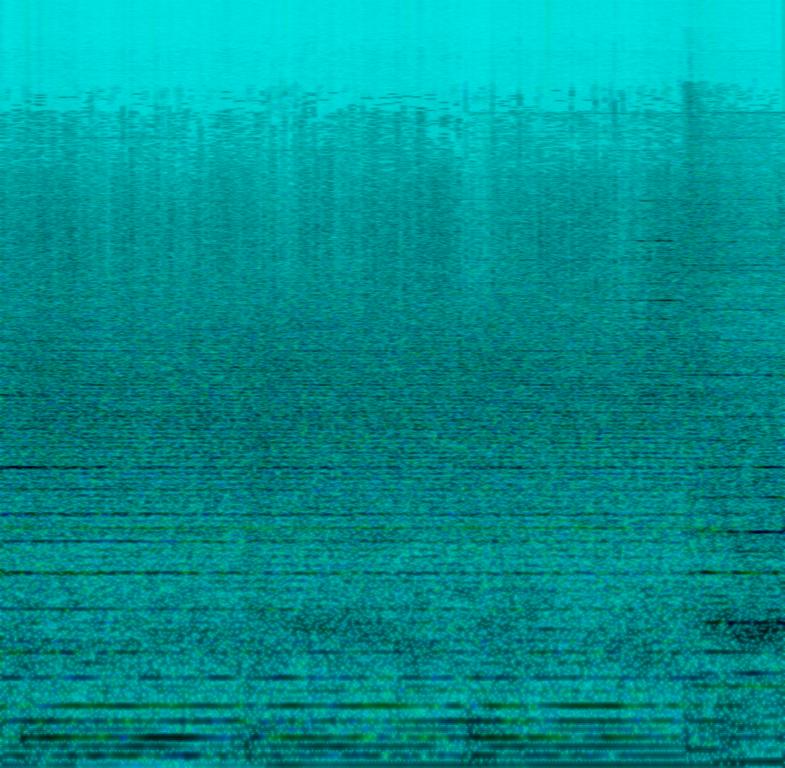
This song is an instrumental. The tempo is medium with an enthusiastic keyboard harmony, steady drumming and boomy bass lines with rustling , whooshing sounds, muffled voices of people cheering or chanting and crackling sounds. The song is intense, passionate, youthful, inspiring, impactful and fervent. The audio quality is inferior so the music is muddy and incoherent.